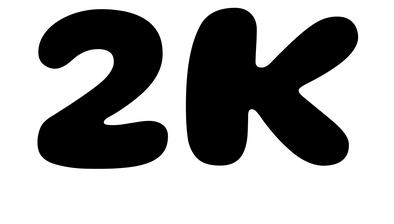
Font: Gluten_Bold